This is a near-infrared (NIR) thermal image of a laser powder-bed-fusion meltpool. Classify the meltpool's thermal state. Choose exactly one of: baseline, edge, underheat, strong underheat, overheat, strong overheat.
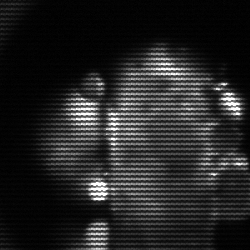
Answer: strong underheat